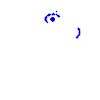
Particle: proton